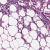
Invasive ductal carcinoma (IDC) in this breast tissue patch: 0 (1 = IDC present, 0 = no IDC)